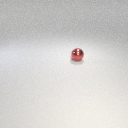
small red metal sphere